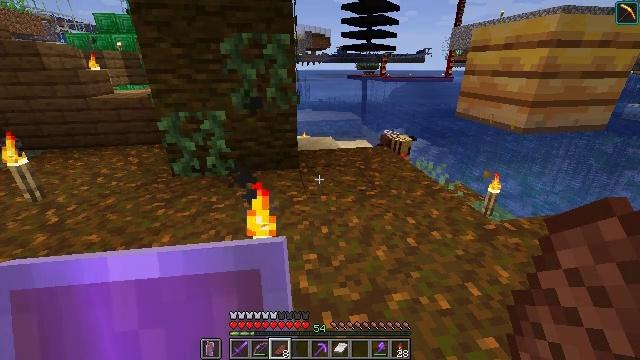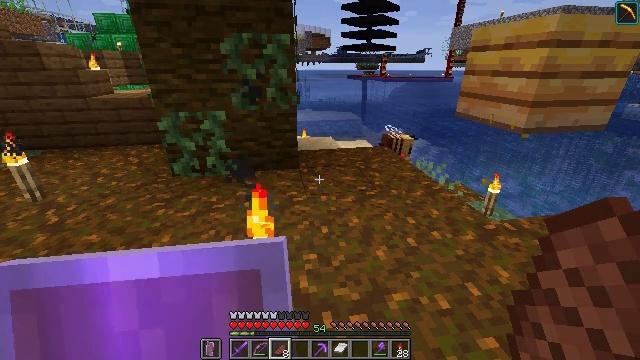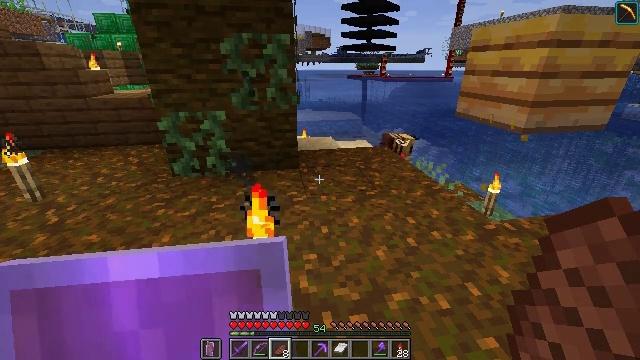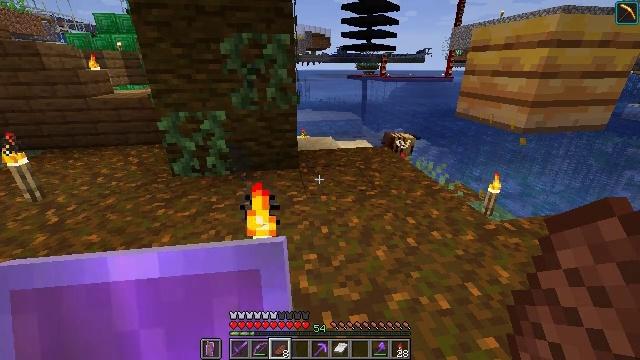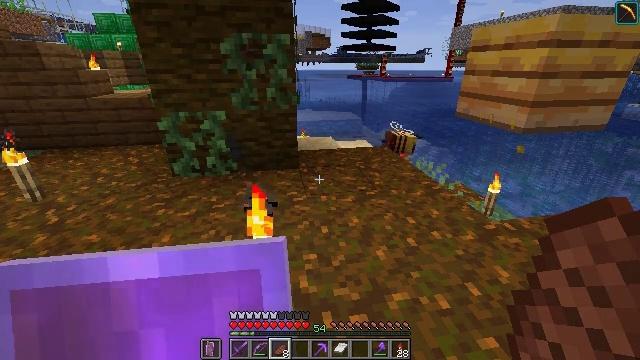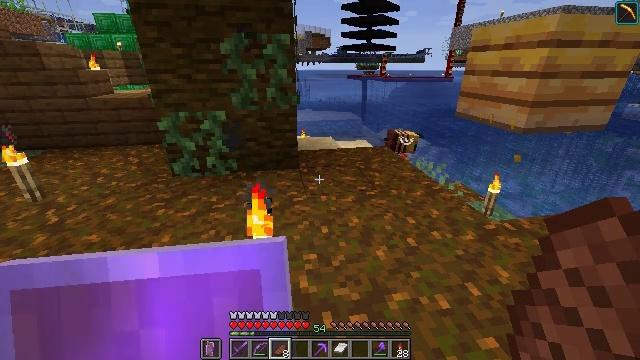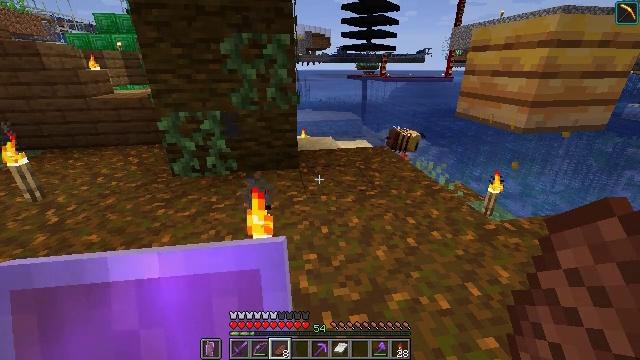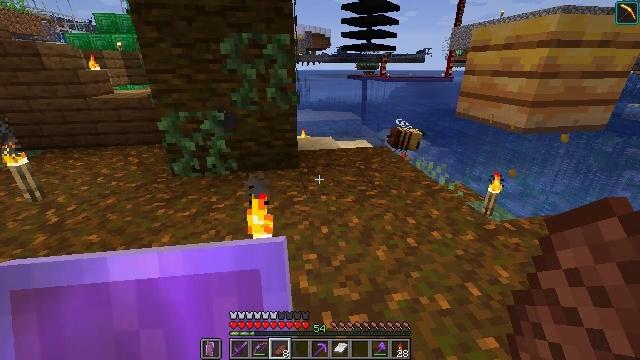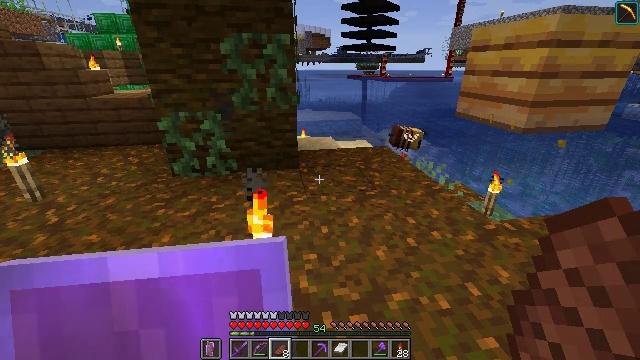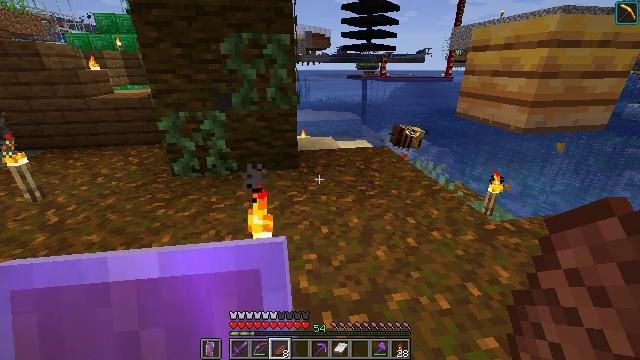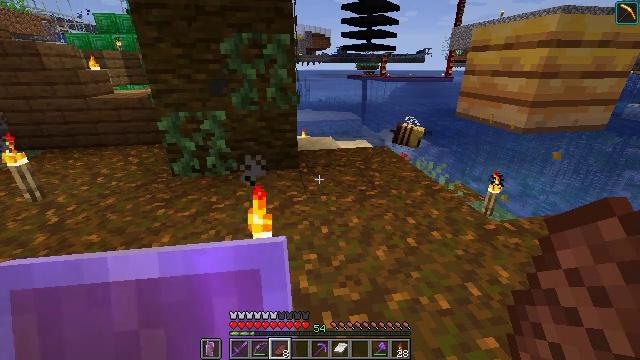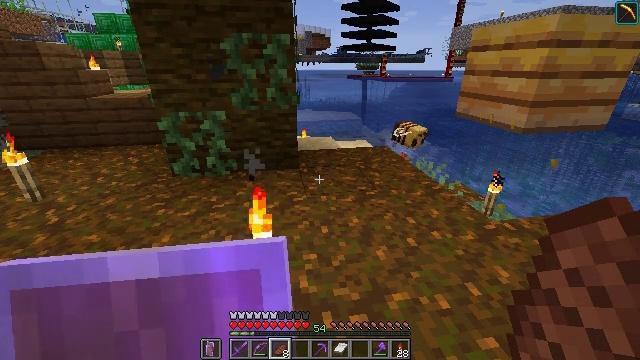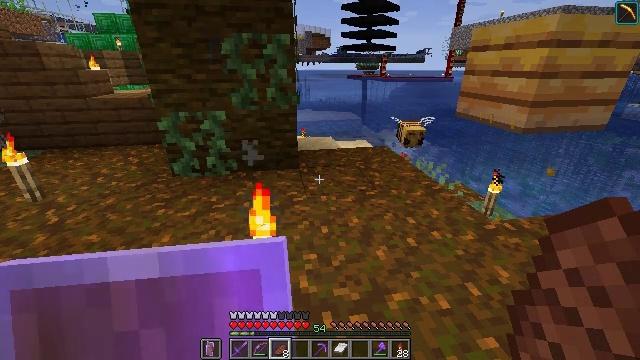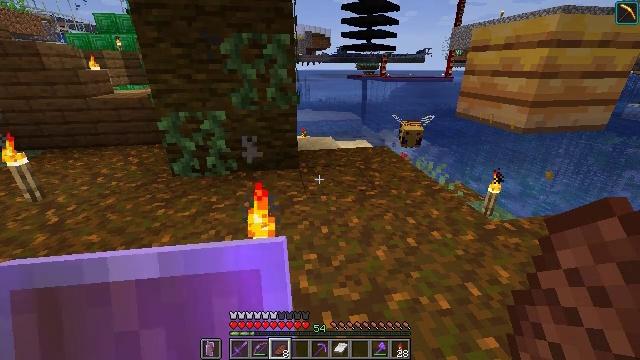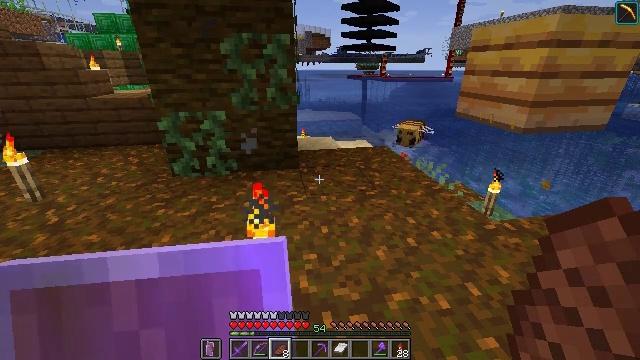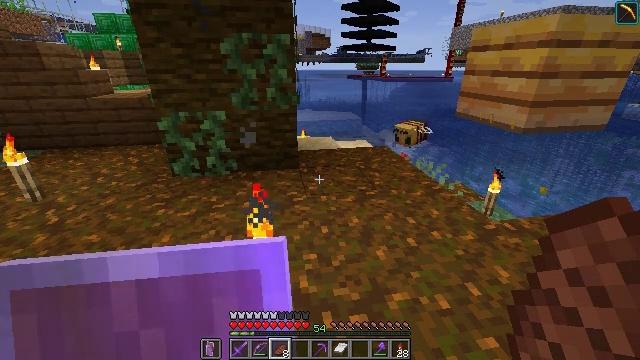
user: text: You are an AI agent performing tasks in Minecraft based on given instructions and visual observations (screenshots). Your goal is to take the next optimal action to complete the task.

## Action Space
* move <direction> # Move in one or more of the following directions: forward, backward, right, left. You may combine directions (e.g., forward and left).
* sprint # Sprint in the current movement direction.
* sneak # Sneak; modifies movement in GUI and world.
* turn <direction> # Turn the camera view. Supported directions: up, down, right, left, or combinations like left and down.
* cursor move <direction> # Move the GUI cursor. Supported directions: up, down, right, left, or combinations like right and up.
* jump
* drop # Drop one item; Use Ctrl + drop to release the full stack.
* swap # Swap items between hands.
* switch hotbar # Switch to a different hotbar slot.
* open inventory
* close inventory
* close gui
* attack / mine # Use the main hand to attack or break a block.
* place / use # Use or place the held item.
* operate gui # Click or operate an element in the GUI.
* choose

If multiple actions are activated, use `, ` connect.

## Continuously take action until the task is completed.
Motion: motion action
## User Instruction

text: Utilize the crafting table to make paper.
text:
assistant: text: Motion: no_op
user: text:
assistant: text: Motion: no_op
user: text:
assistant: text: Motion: no_op
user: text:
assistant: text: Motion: no_op
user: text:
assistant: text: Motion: no_op
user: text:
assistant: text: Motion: no_op
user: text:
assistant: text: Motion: no_op
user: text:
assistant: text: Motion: no_op
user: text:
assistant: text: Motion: no_op
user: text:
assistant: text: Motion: no_op
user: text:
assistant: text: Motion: no_op
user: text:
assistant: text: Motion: no_op
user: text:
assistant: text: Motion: no_op
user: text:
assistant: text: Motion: no_op
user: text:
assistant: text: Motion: no_op
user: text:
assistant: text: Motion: no_op
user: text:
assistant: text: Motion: no_op
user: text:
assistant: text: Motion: no_op
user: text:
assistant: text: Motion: no_op
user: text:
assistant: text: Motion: no_op
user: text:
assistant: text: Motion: no_op
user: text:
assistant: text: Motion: no_op
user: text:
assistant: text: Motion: no_op
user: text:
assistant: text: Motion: no_op
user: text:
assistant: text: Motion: no_op
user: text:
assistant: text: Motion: no_op
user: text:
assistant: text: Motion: no_op
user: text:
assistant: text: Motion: no_op
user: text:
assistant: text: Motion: no_op
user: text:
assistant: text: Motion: no_op